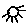
Label: sun